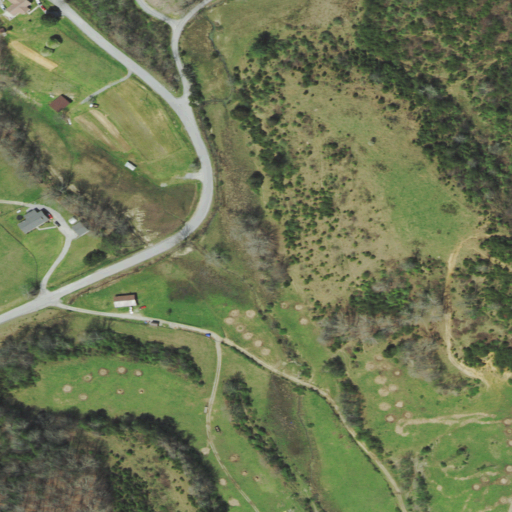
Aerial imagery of valley in Tennessee named Johnson Hollow containing pasture, mixed forest, grassland, low intensity development, open development, barren land, deciduous forest, medium intensity development, and shrub